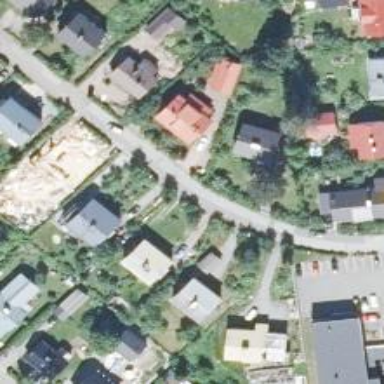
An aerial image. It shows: Driveway.